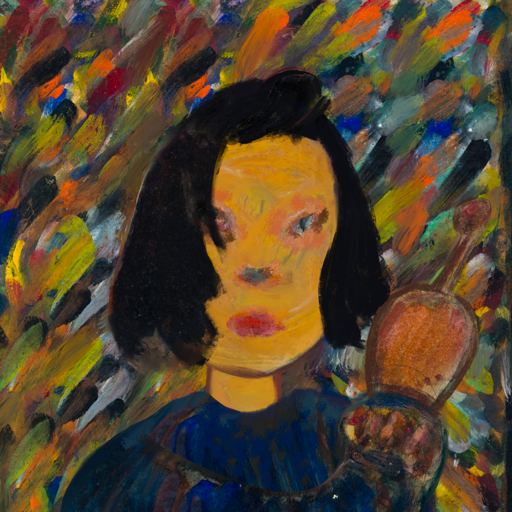
Background: An_Impression, Head And Neck Front: After_Raid, Face Front: Boggyland, Bust: Pipe, Hair Front: Mosgoul, Head Accessory: Blank, Second Necklace: Blank, Necklace: Blank, Baby: Blank